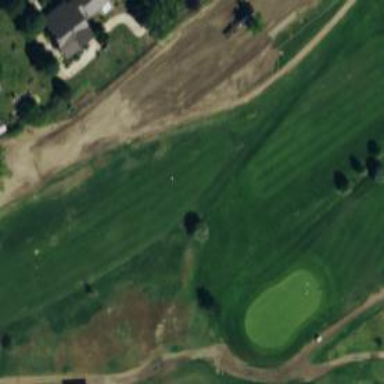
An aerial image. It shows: View of golf hole.